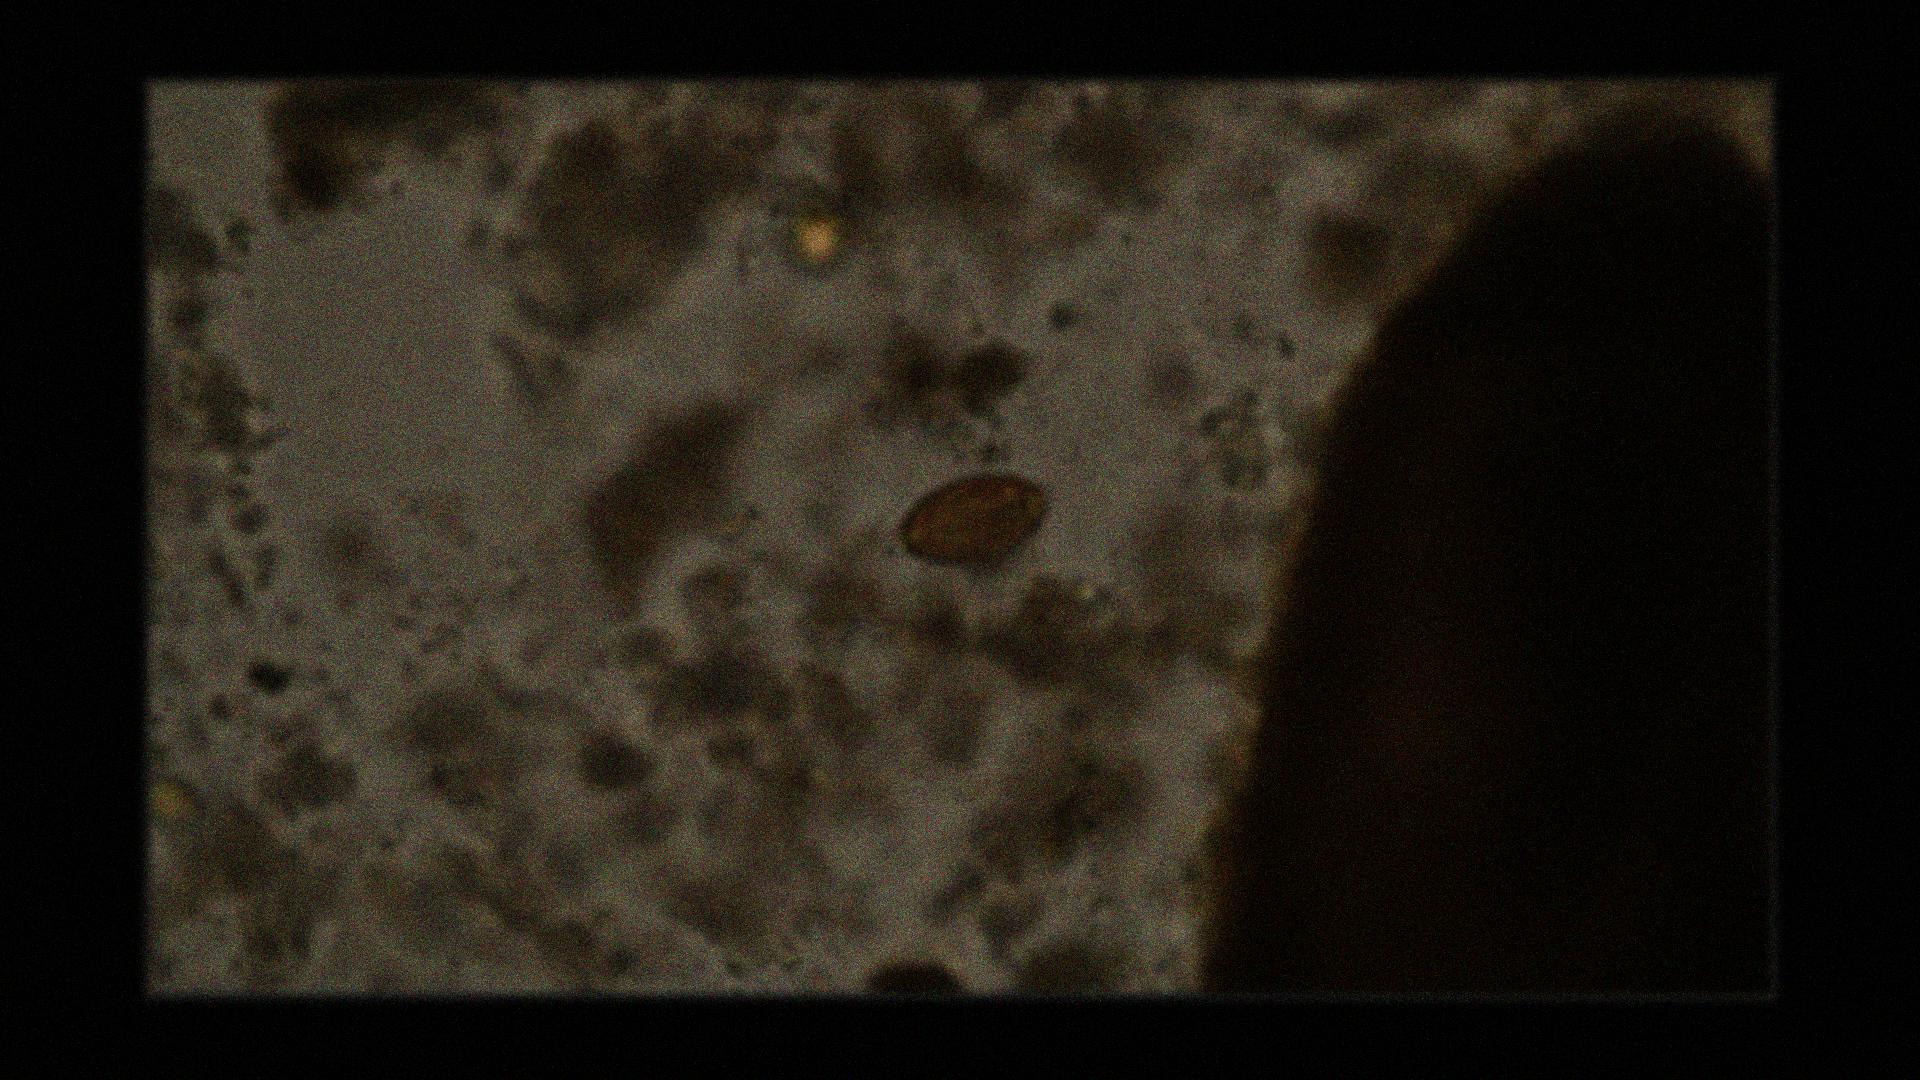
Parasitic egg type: Trichuris trichiura